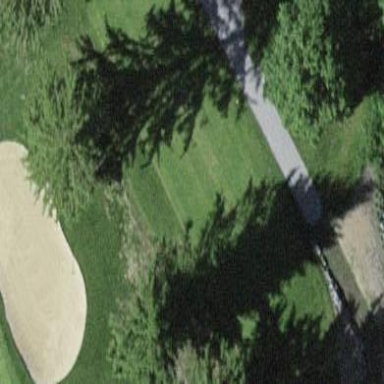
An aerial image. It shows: Grassy area designated as golf tee.